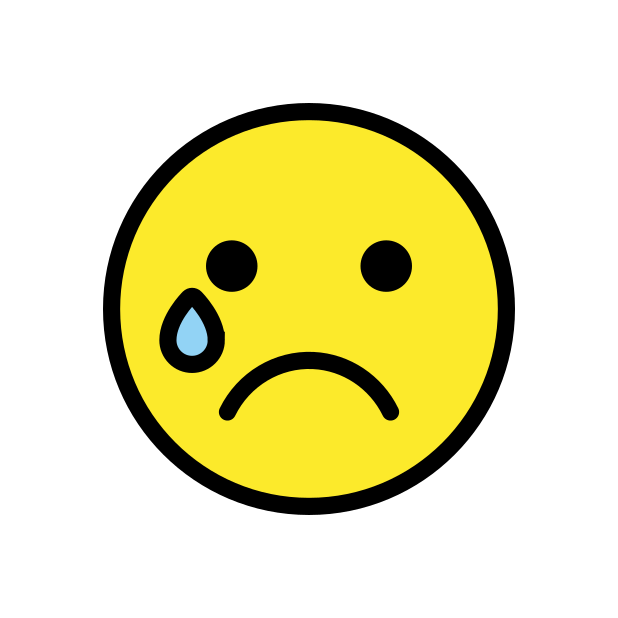
Emoji: 😢
Name: crying face
Unicode: 0x1f622